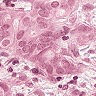
Metastatic tissue present: yes